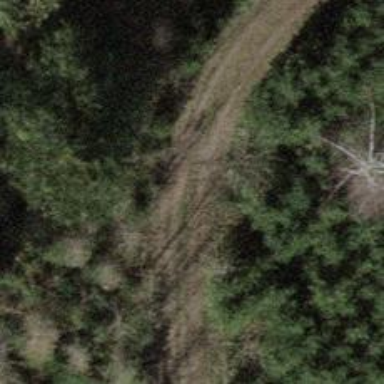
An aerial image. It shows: Track with grade3 tracktype.